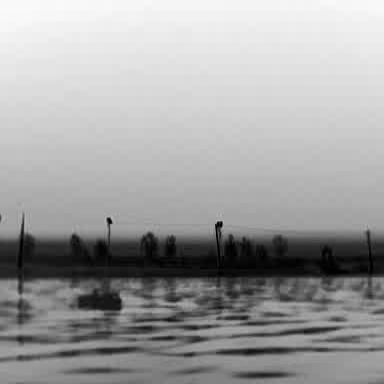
There is a container_ship in the infrared image.